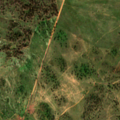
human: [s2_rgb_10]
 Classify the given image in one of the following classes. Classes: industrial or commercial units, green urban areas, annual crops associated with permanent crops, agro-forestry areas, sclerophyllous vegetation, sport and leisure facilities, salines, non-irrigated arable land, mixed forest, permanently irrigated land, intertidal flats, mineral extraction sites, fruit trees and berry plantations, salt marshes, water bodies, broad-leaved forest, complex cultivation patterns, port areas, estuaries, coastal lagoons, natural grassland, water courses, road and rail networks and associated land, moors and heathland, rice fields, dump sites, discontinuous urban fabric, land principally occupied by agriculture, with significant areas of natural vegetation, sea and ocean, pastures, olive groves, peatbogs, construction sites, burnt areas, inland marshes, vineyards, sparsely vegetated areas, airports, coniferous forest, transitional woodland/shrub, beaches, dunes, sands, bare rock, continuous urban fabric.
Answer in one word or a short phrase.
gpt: pastures, agro-forestry areas, transitional woodland/shrub